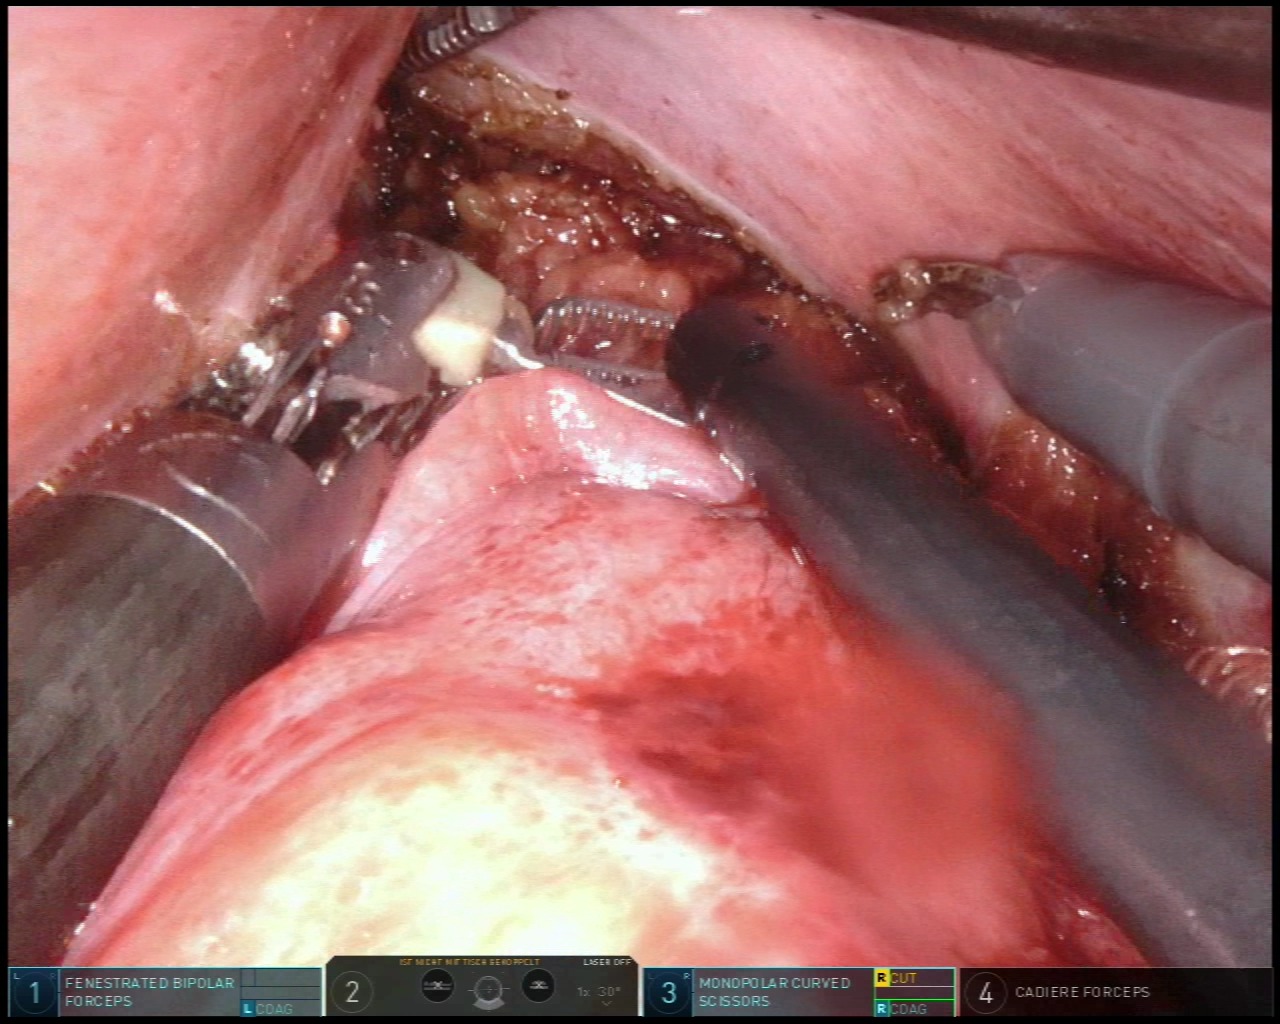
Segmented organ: vesicular_glands
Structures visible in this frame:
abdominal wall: no
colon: no
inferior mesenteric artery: no
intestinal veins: no
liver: no
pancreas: no
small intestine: no
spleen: no
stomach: no
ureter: no
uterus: no
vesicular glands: yes